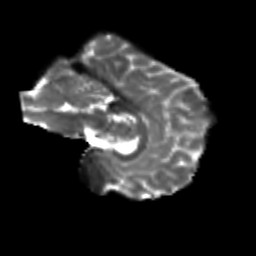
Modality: T2w
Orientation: sagittal
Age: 19
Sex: female
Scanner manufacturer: siemens
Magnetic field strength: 3 T
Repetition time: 3.5 s
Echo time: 0.104 s